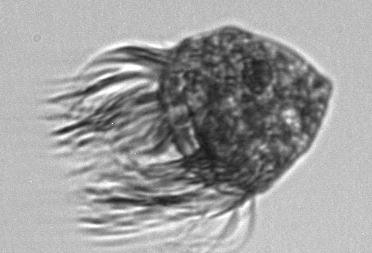
Label: Pelagostrobilidium